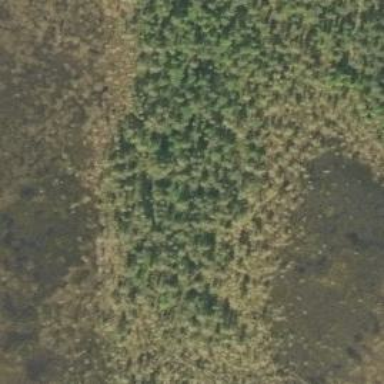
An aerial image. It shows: Woodland with needle-leaved trees.